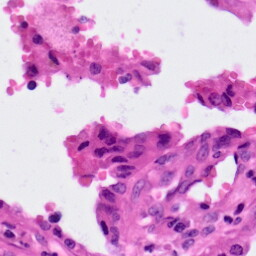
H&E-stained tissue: Lung